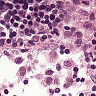
Metastatic tissue present: no